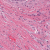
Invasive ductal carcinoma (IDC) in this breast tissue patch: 1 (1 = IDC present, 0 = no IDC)